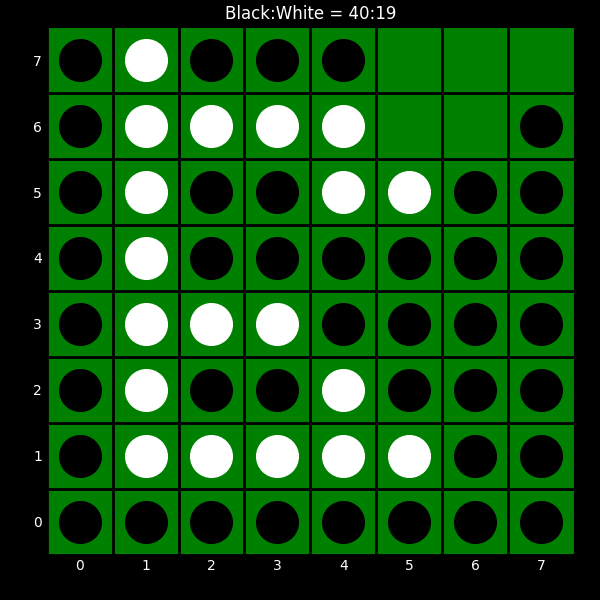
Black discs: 40
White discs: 19